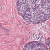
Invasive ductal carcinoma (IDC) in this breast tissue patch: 0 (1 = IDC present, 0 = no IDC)